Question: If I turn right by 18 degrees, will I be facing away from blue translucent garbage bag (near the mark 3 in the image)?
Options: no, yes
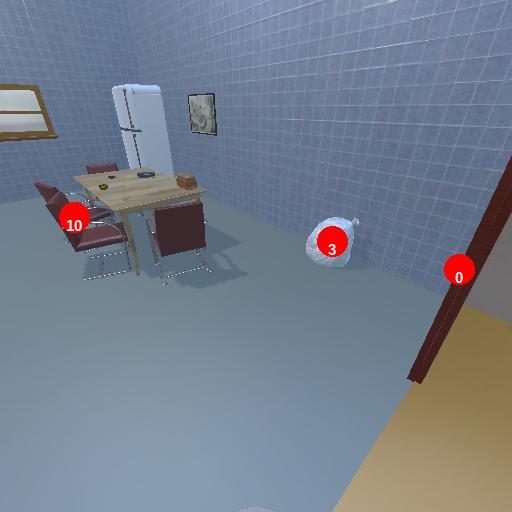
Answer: no